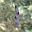
Label: 1